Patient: sex M, age 74
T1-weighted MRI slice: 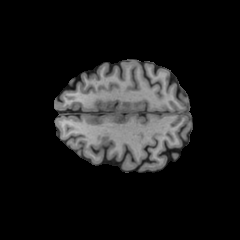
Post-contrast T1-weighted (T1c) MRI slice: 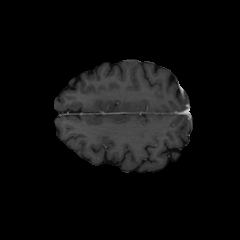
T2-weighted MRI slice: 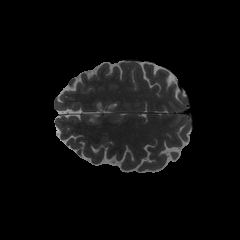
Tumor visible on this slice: no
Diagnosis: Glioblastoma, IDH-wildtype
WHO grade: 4